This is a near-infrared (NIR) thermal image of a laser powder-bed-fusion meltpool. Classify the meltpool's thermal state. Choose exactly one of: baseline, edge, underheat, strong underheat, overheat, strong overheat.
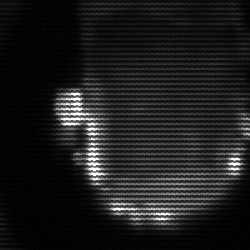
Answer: baseline